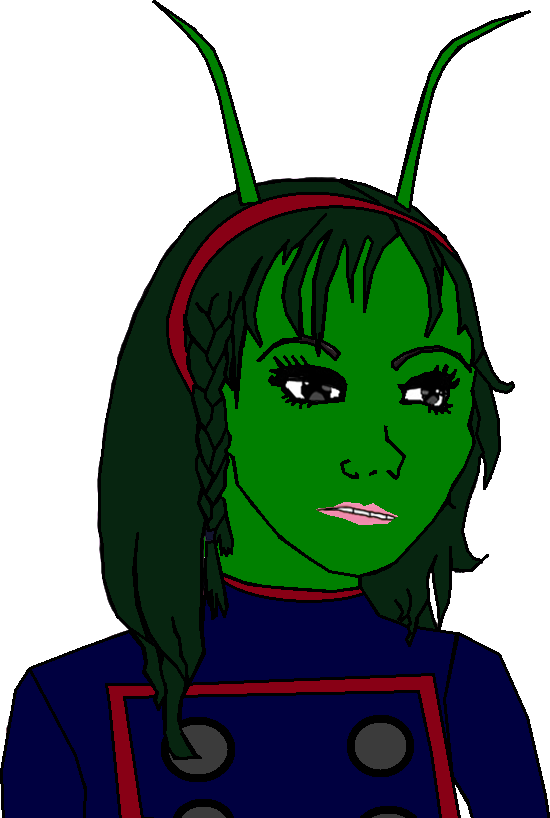
Label: 5_Daddys_Girl